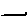
Label: line